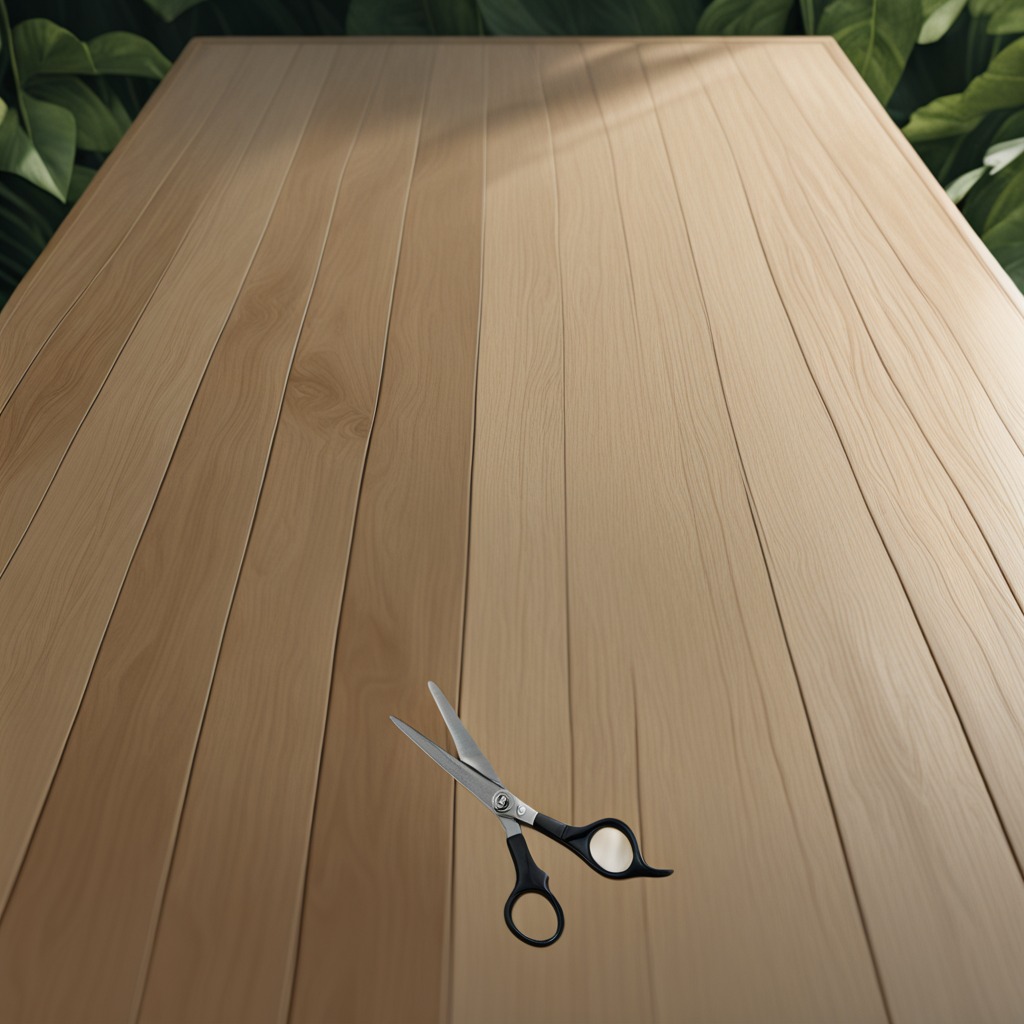
A scissor is lying on a wooden table inside a jungle field workshop tent humid ambient light worn but